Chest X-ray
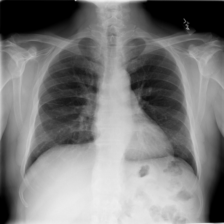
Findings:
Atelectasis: positive
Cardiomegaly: negative
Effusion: negative
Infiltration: negative
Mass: negative
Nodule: negative
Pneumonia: negative
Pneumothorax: negative
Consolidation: negative
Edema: negative
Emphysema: negative
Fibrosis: negative
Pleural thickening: negative
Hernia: negative